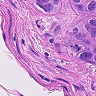
Metastatic tissue present: yes